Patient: sex M, age 73
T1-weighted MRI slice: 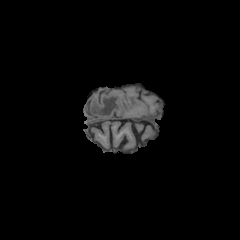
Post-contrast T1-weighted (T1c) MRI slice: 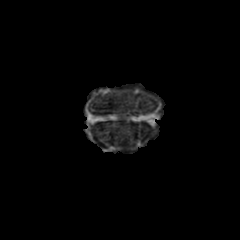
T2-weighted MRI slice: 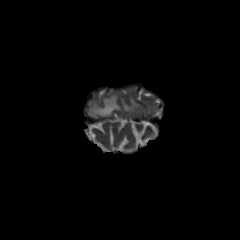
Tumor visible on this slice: yes
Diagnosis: Glioblastoma, IDH-wildtype
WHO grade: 4